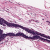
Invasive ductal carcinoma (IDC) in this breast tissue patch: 0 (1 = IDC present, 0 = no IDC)